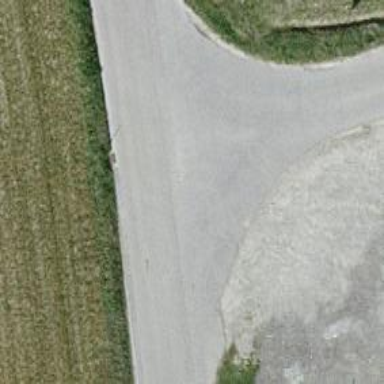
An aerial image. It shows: Unclassified road.